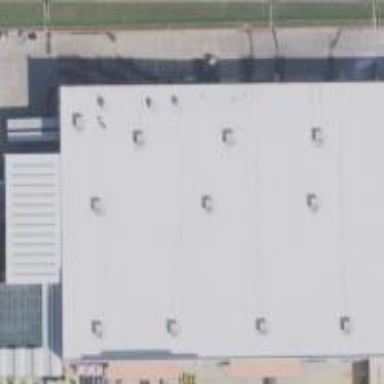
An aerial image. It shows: Retail building with white roof.